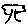
Label: tree